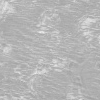
Atmospheric dust classification: not_dusty